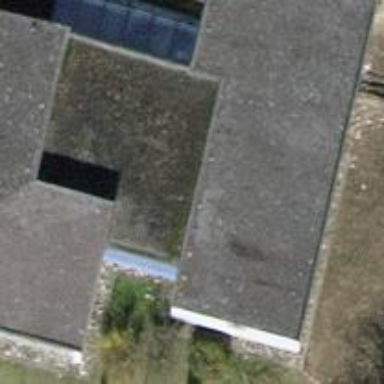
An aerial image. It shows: School building.